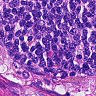
Metastatic tissue present: no